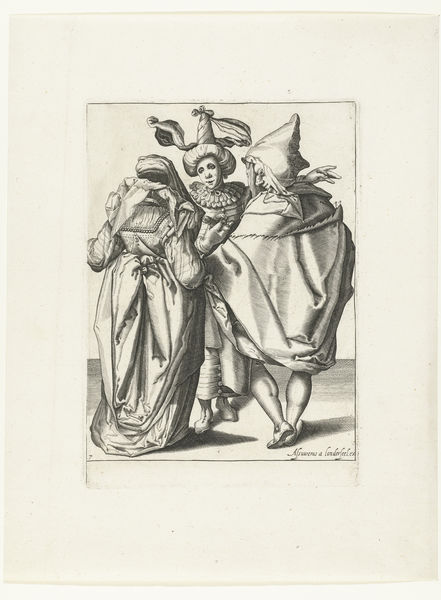
Titel: Een feestelijke geklede vrouw, een man in een cape en een gemaskerde jongeman die zijn linkerarm uitstrekt
Standort: Amsterdam
Institution: Rijksmuseum
Schlagwörter: mann, schatten, umhang, weiß, frau, hut, kleid, kleider, schwarz, blick, tanz, kappe, mütze, falten, kleidung, kragen, gewand, kostüm, drei, beine, schrift, venedig, figuren, verkleidung, maske, narr, narren, buch, clown, druck, radierung, hamd, bänder, karneval, kaputze, kapuze, masken, verkleidet, matel, ghut, fimger, rücken menschen